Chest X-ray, AP view. Patient: 32 years old, sex F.
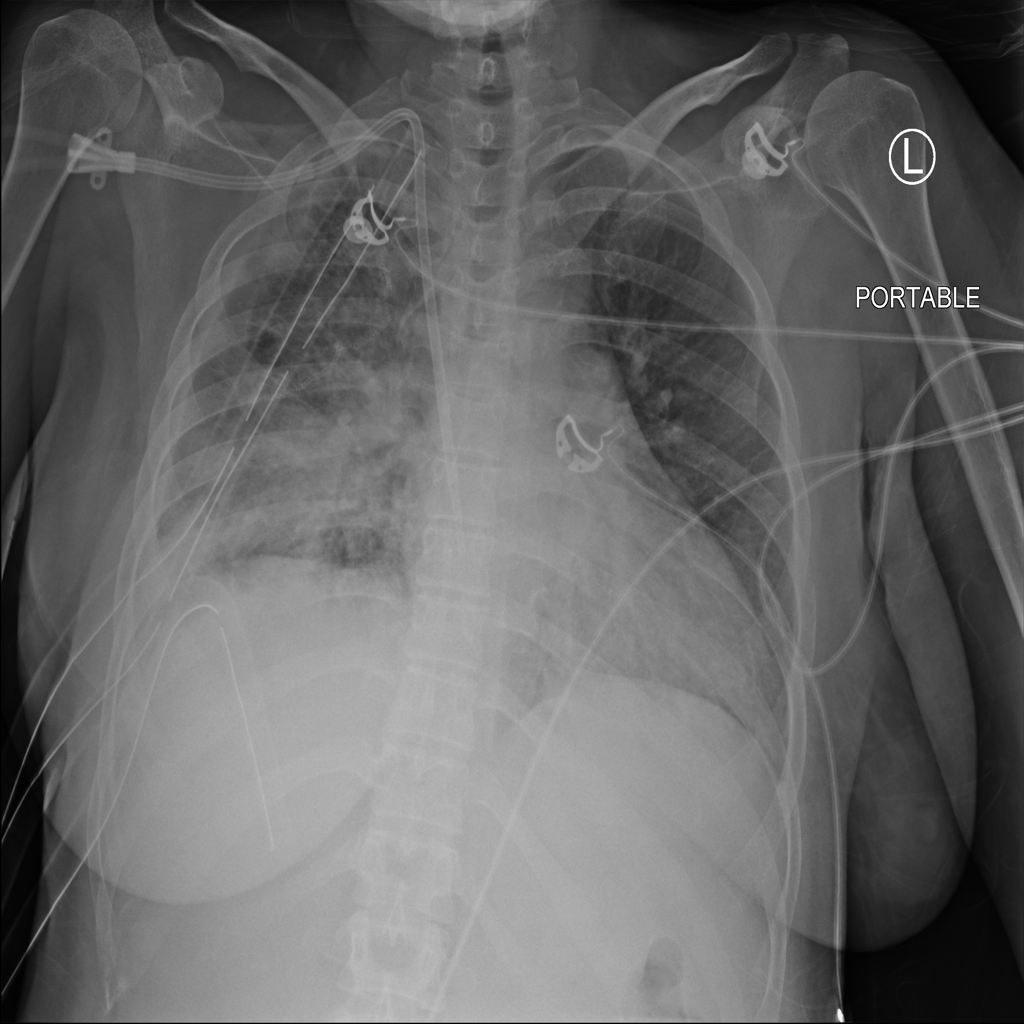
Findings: Infiltration